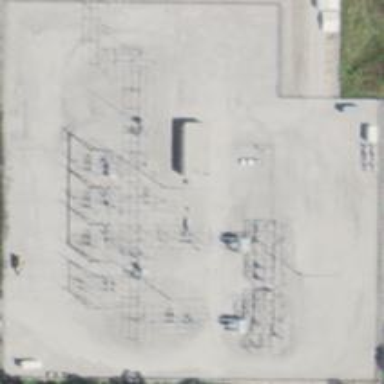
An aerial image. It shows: Power substation.